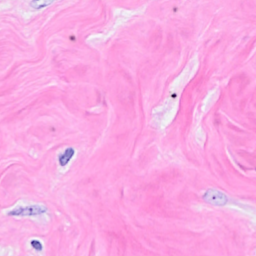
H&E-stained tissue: Breast